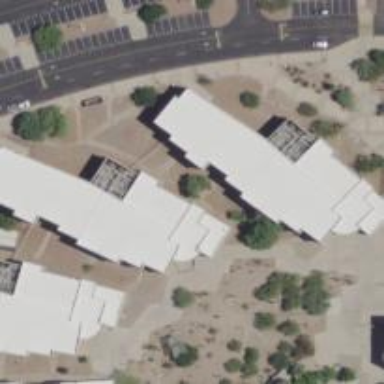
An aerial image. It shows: School building.